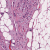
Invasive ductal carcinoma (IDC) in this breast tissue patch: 1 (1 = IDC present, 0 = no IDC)